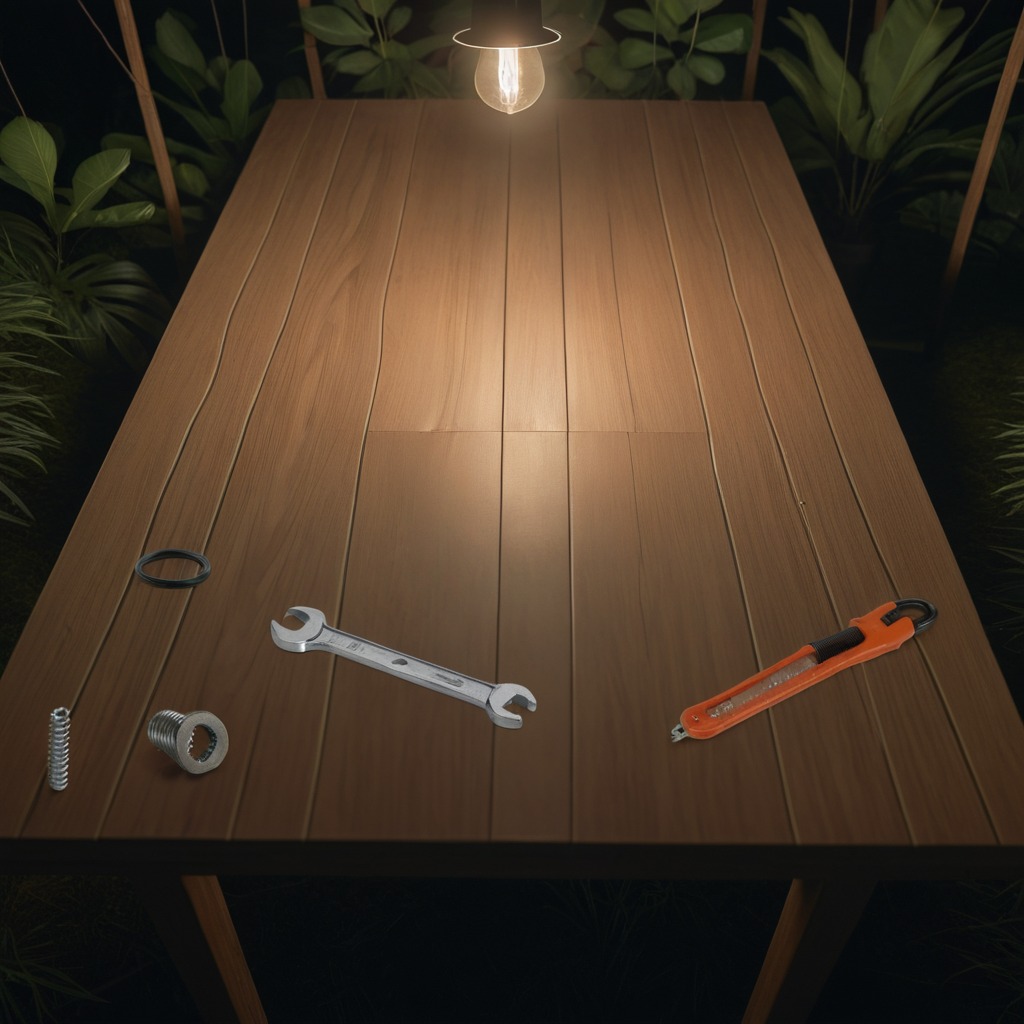
A rubber Oring, a utility knife, a metal machine screw, a coiled metal spring, and a wrench are lying on the wooden table.